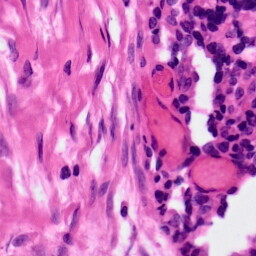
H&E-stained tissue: Ovarian